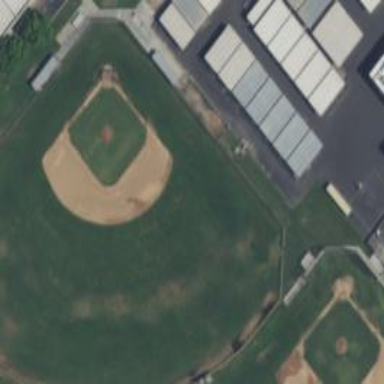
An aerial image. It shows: Baseball pitch for leisure land.